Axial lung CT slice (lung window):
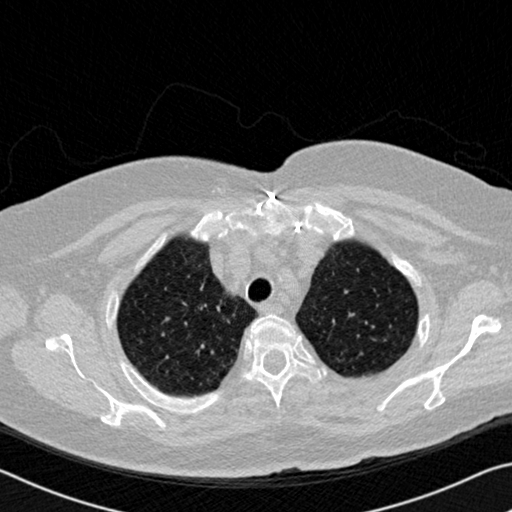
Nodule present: no